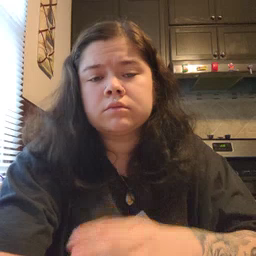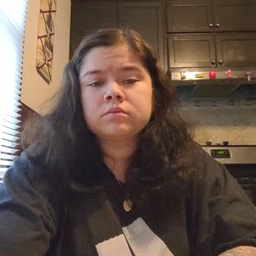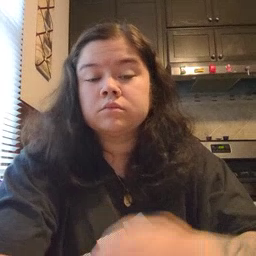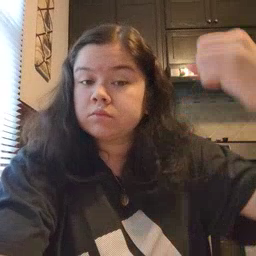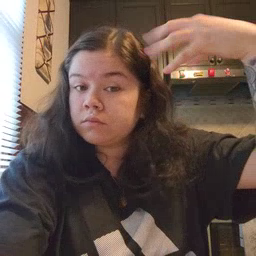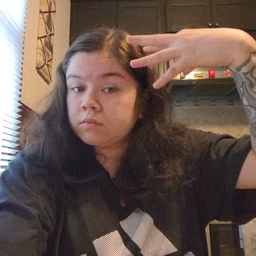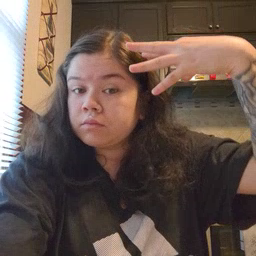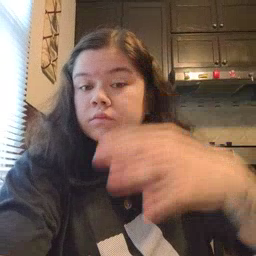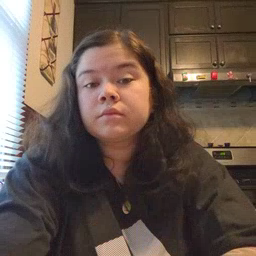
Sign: shower